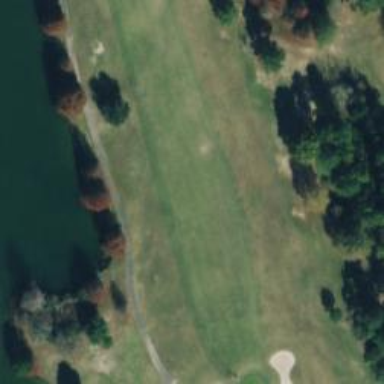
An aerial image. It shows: Golf hole.